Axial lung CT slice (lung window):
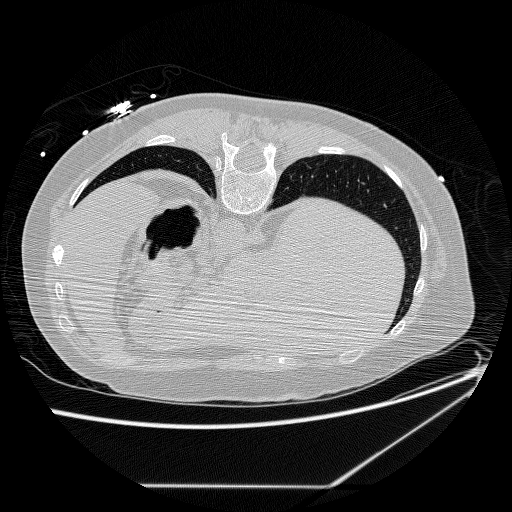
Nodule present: no